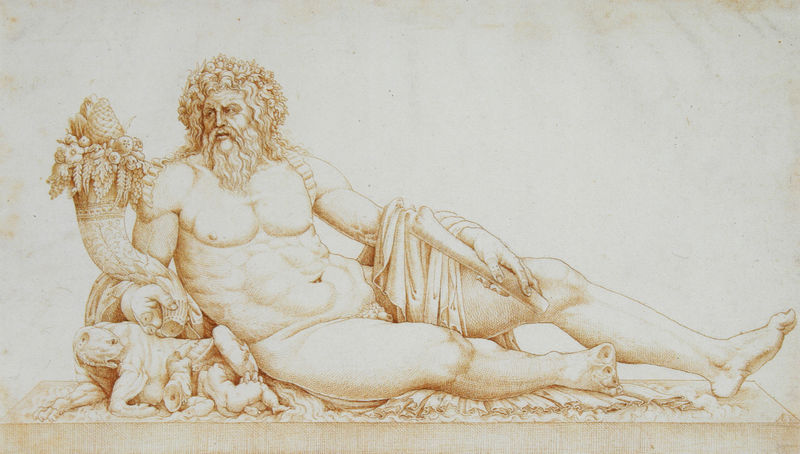
Titel: Flussgott Tiber
Künstler: Enea Vico
Standort: New York
Institution: Morgan Library and Museum
Schlagwörter: akt, blätter, gott, hand, kopf, körper, mann, nackt, fluss, menschen, blumen, braun, brust, grau, haar, schmuck, skizze, weiss, zeichnung, blick, blüten, obst, rot, tier, tiere, tuch, ornament, alt, bart, trinken, augen, blass, gesicht, mensch, sockel, füllhorn, horn, gewand, haare, decke, kind, pflanzen, locken, kinder, amphore, engel, frucht, früchte, putto, skulptur, beine, bein, liegen, weizen, monochrom, essen, wein, dick, muskeln, nabel, bauch, platte, liegend, scham, knochen, penis, antike, lepra, fuss, radierung, stich, lockig, krallen, allegorie, kranz, mythologie, personifikation, art, krankheit, muskel, zeus, bacchus, wesen, antikisierend, macht, muschel, ähren, anbeten, gottheit, stumpf, rötel, kapitol, tiber, erntedank, aktfigur, lager, proportionen, versailles, defekt, silberstift, ligend, bauchmuskeln, weisheit, riese, neptun, remus, romulus, wölfin, flussgott, wissen, cassiano dal pozzo, völlerei, kt, tike, üllhorn, rucht, horm, allmächtig